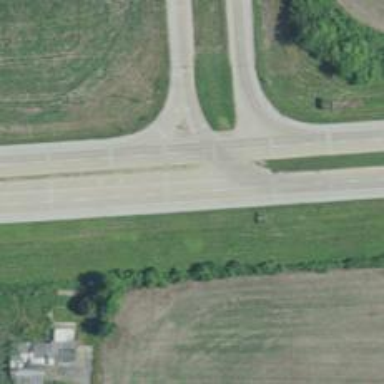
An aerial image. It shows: Primary highway with dual carriageway.